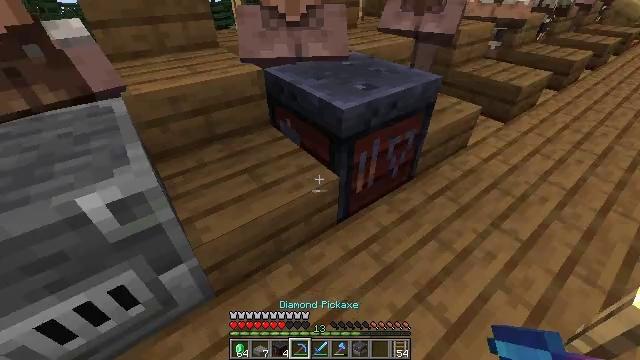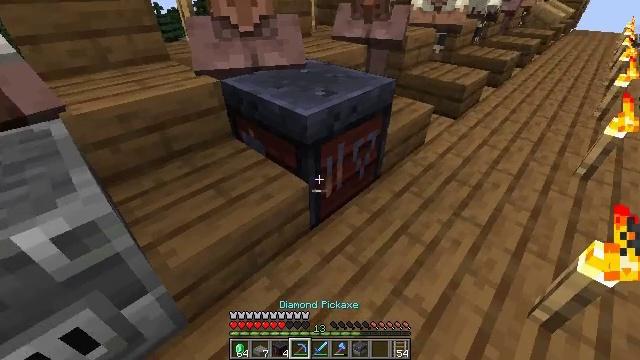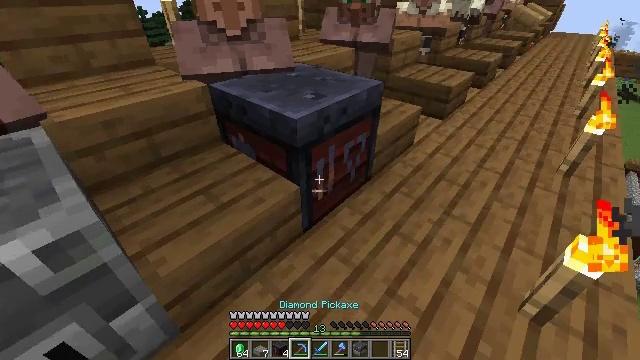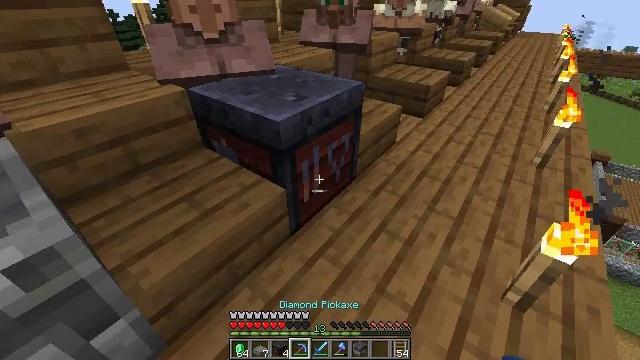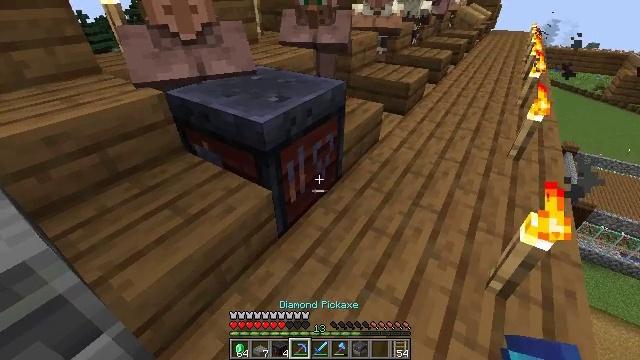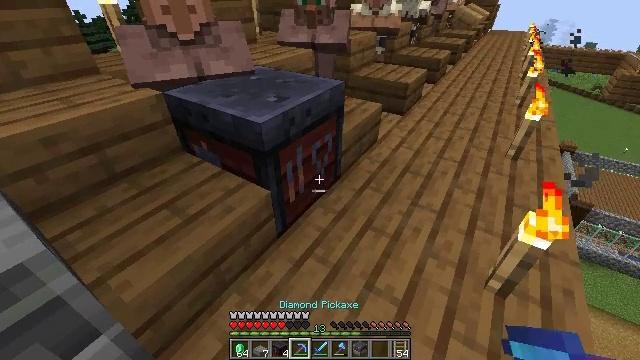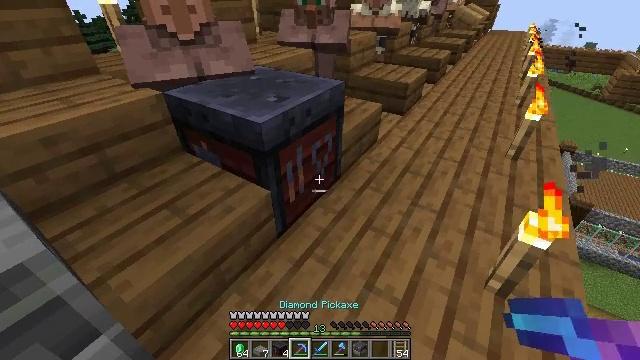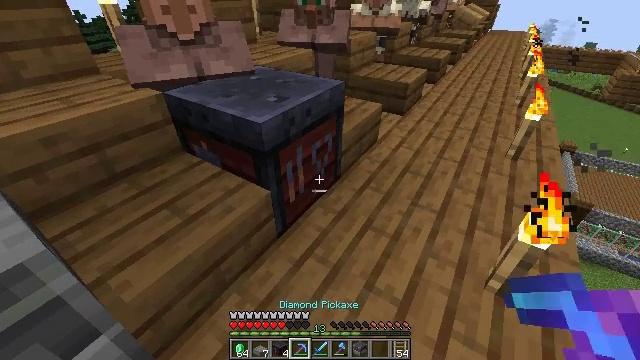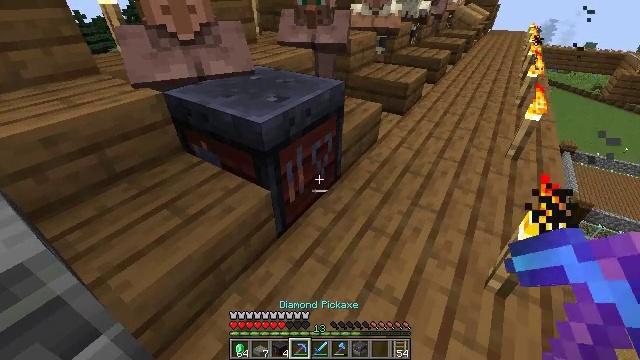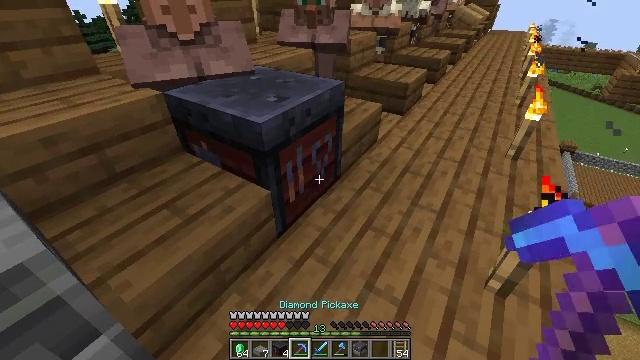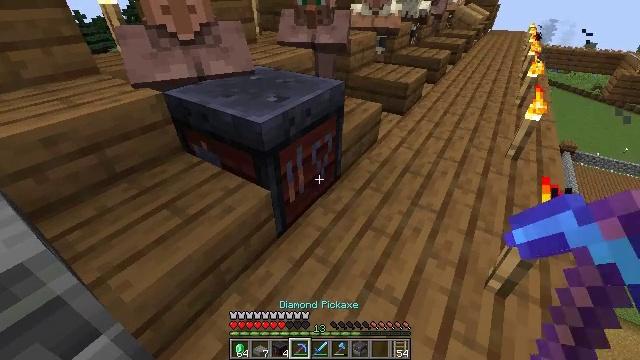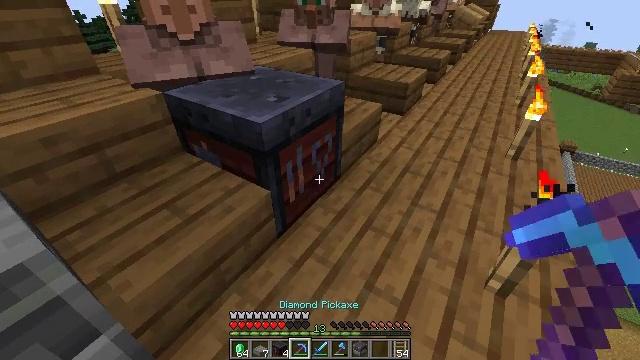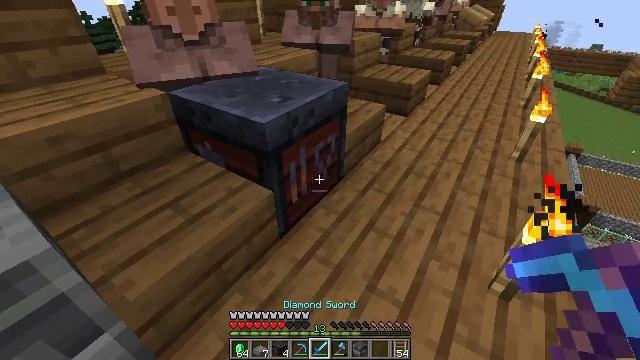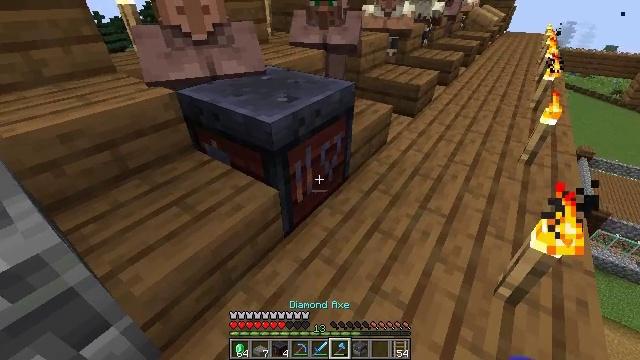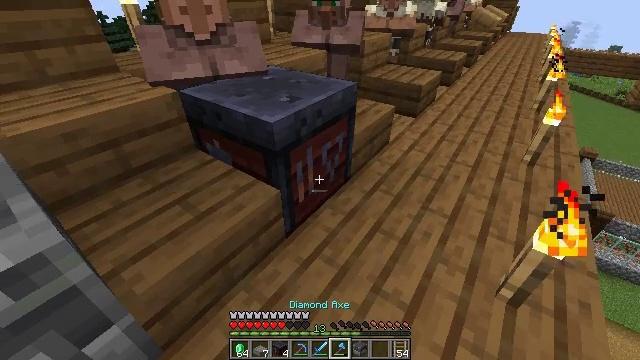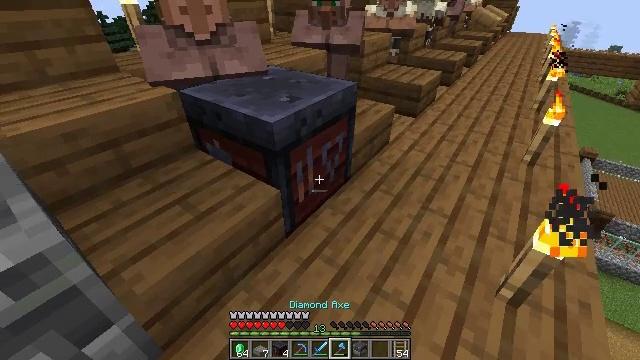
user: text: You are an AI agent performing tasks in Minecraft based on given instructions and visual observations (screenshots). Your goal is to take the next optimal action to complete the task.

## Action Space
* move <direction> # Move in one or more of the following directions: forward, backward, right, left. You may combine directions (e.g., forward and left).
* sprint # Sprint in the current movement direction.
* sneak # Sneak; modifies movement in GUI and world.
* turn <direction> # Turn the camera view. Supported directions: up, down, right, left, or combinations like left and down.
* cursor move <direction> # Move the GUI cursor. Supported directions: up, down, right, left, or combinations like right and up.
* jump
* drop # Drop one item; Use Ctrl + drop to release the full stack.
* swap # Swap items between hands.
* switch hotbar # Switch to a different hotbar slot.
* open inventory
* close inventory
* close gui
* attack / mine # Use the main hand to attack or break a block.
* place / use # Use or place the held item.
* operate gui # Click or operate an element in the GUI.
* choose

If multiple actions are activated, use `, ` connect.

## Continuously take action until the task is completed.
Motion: motion action
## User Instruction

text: Recycle the smithing table.
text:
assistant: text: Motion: turn right and up
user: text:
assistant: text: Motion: turn right
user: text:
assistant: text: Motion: turn right
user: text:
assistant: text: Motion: turn right
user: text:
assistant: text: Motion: no_op
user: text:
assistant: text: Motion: no_op
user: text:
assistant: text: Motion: no_op
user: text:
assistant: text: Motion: no_op
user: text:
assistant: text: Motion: no_op
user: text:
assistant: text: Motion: no_op
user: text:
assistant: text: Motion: no_op
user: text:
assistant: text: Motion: no_op
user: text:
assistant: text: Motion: turn left
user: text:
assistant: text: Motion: no_op
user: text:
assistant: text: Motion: no_op
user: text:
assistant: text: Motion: no_op
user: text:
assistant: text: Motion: turn left
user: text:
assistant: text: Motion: no_op
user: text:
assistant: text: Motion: no_op
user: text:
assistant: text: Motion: no_op
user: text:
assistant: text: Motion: no_op
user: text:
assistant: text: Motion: no_op
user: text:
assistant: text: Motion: no_op
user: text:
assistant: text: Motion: attack / mine
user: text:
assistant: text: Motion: attack / mine
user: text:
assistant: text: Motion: attack / mine
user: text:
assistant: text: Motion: attack / mine
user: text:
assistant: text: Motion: attack / mine
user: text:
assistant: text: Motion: attack / mine
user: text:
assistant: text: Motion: attack / mine